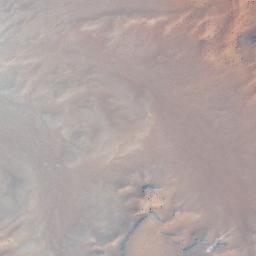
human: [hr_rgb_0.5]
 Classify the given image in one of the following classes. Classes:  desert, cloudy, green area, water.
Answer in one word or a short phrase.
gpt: desert